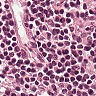
Metastatic tissue present: no